Interaction volume radius: 10 \u00c5
Interaction volume height: 10 \u00c5
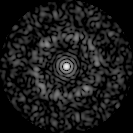
Disorder parameter: 0.7989